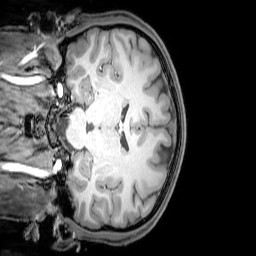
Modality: T1w
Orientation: coronal
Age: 21
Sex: male
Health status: healthy
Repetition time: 0.081 s
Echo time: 0.037 s